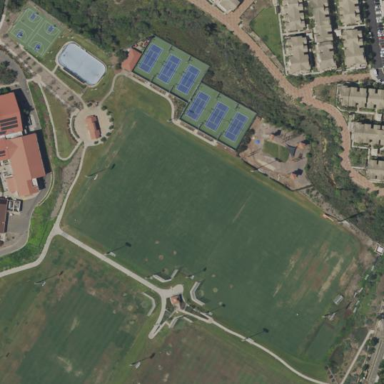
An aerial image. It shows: Multi-sport pitch with grass surface for leisure land activities.